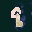
Label: 9